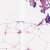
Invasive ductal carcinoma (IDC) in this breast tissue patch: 0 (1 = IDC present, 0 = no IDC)